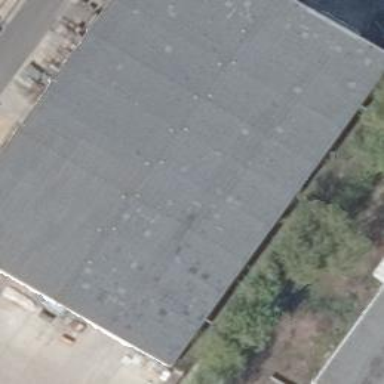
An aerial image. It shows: Industrial building.